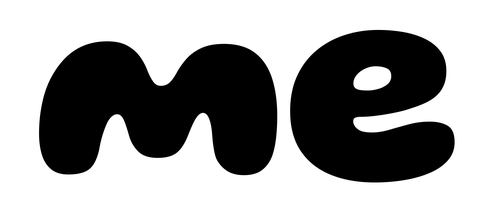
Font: Gluten_ExtraBold